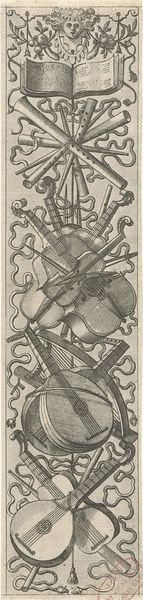
Titel: Trofee van muziekinstrumenten
Künstler: Johannes of Lucas van Doetechum
Standort: Amsterdam
Institution: Rijksmuseum
Schlagwörter: kopf, weiß, schwarz, skizze, zeichnung, band, bild, girlande, gitarre, instrumente, musik, noten, graphik, dekoration, notenheft, ornamente, muse, buch, druck, radierung, illustration, zeitung, kunst, trommel, flöte, geige, schnörkel, mittelalter, laute, mandoline, saiten, saiteninstrument, harfe, bänder, flöten, verzierungen, arabeske, notenbuch, liederbuch, gitarren, saiteninstrumente, mandolinen, saiteninsturmente